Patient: sex M, age 66
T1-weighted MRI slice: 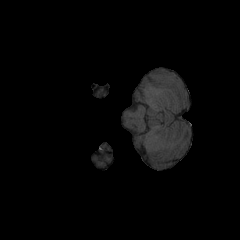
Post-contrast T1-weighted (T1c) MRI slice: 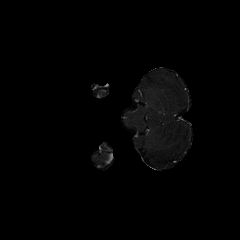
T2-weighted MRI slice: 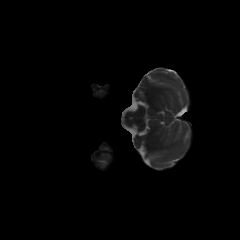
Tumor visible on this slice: no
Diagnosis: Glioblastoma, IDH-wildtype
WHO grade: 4